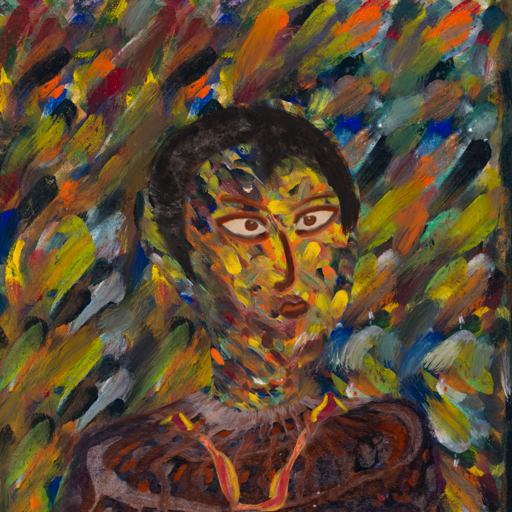
Background: An_Impression, Head And Neck Side: An_Impression, Face Side: Roy_Bahadur, Bust: Hypocrite, Hair Side: Roy_Bahadur, Head Accessory: Blank, Second Necklace: Gypsy_Mother_1, Necklace: Blank, Baby: Blank